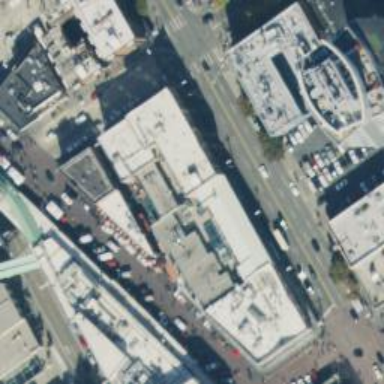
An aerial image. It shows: Marketplace building.